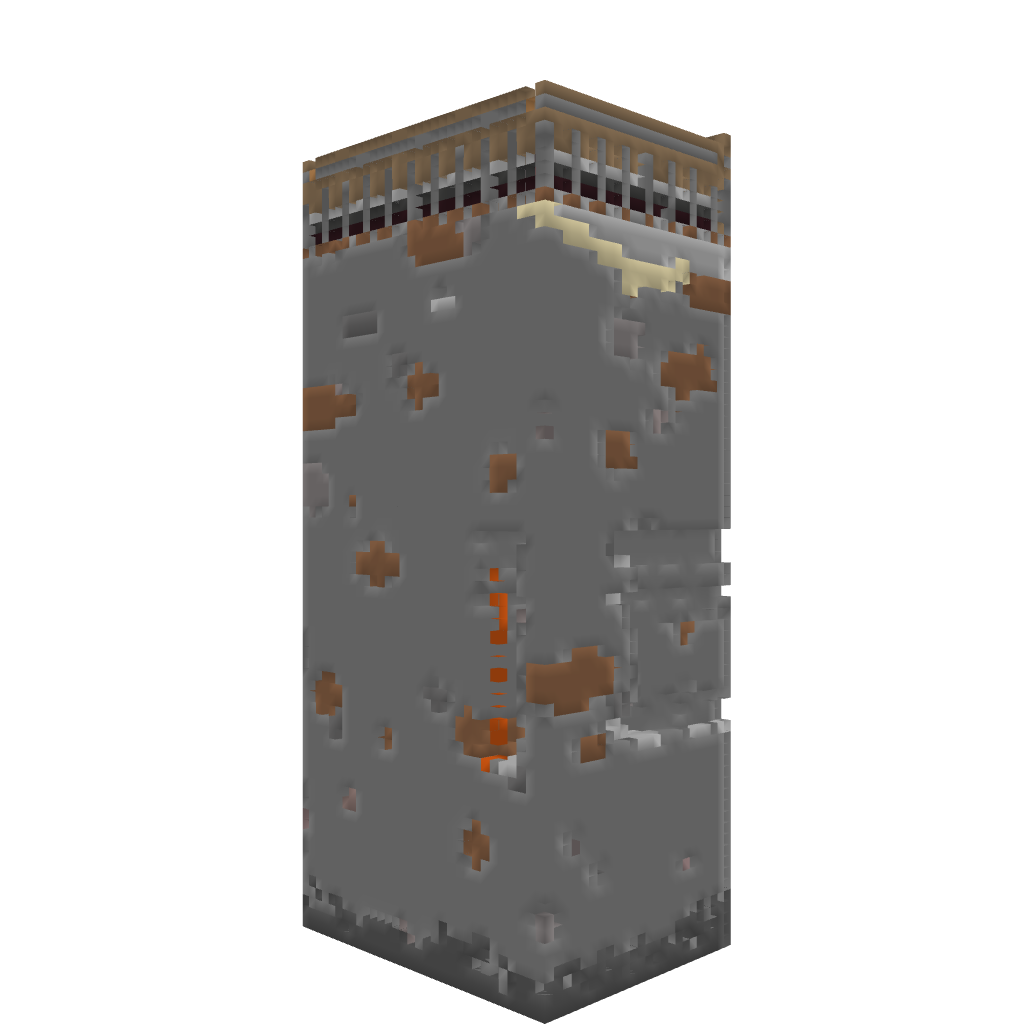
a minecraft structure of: Another Shop